Question: As shown below, my 'UISearchBar' is getting resized when I tap on the search field. It animates nicely to cover the navigation bar, and then pop... it shrinks.

## The setup
The 'UISearchBar' is inside a vanilla 'UIView' set as the 'tableHeaderView'. I'm using a 'UIView' (as opposed to setting the 'UISearchBar' as the header) because I would like to put additional views in the header.
The view is defined in a XIB file and the 'UISearchBar' is anchored to all of its borders. The constraints don't seem to matter; if I remove them, the same problem happens.
## Experiments
'UIView''UISearchBar'.
As an experiment, I subclassed the 'UISearchBar' and made 'intrinsicContentSize' return '{320,44}'. With this the 'UISearchBar' shows properly, but when I press Cancel I get the following exception:
'''
*** Assertion failure in -[UITableView layoutSublayersOfLayer:], /SourceCache/UIKit_Sim/UIKit-2903.23/UIView.m:8540
*** Terminating app due to uncaught exception 'NSInternalInconsistencyException', reason: 'Auto Layout still required after executing -layoutSubviews. UITableView's implementation of -layoutSubviews needs to call super.'
'''
## The workaround
If I create everything by code, it just works.
'''
_headerView = [[UIView alloc] initWithFrame:CGRectMake(0, 0, self.view.bounds.size.width, 44)];
UISearchBar *searchBar = [[UISearchBar alloc] initWithFrame:CGRectMake(0, 0, self.view.bounds.size.width, 44)];
searchBar.delegate = self;
[_headerView addSubview:searchBar];
_searchDisplayController = [[UISearchDisplayController alloc] initWithSearchBar:searchBar contentsController:self];
_searchDisplayController.searchResultsDelegate = self;
_searchDisplayController.searchResultsDataSource = self;
_searchDisplayController.delegate = self;
_tableView.tableViewHeader = _headerView;
'''
What is going on here? I clearly won't use nibs to work with 'UISearchBar' anymore, but I would like to understand what the heck happened anyway.
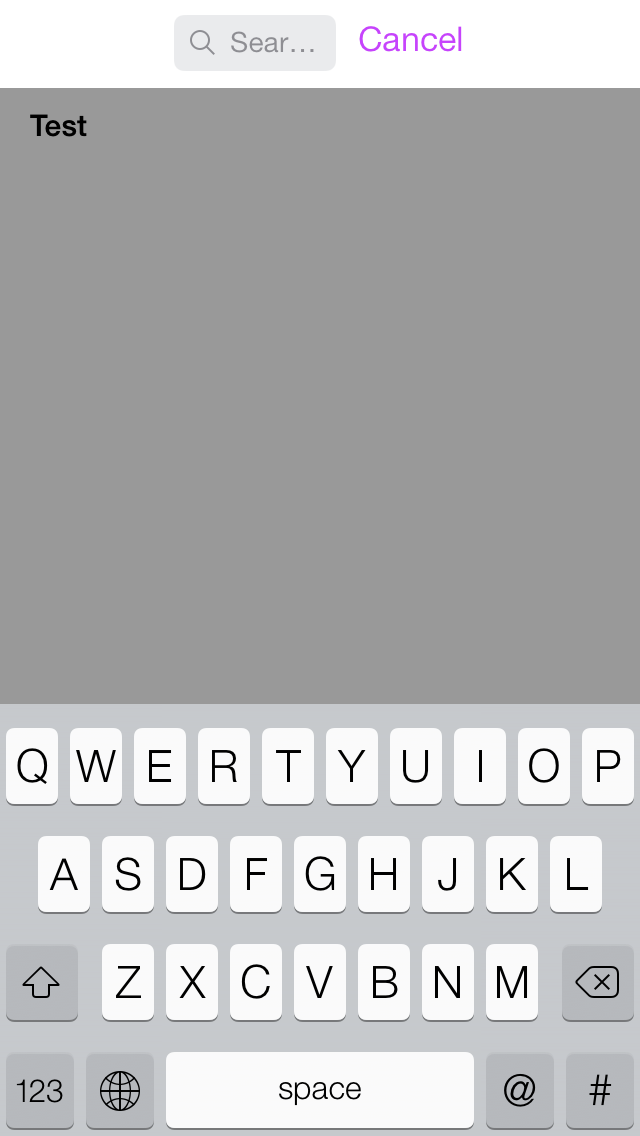
Answer: The difference is in the search bar's value of 'translatesAutoresizingMaskIntoConstraints'. It defaults to 'NO' for the XIB-based view and 'YES' for the code-based view. Apparently, the search controller assumes a value of YES and doesn't set up any explicit constraints when it transplants the search bar.
Setting the value to 'YES' in code should fix it (verified locally).
As noted in the comments, even with 'translatesAutoresizingMaskIntoConstraints = YES', the controller does not restore the header view to it's original state on cancel. But there does seem to be a workaround. You can create an outlet to your header view and restore it yourself in 'searchDisplayControllerDidEndSearch'. I did a crude proof-of-concept (and updated my sample project):
'''
- (void)searchDisplayControllerDidEndSearch:(UISearchDisplayController *)controller
{
self.tableView.tableHeaderView = self.headerView;
[self.searchBar removeFromSuperview];
self.searchBar.frame = CGRectMake(0, 20, 320, 44);
[self.headerView addSubview:self.searchBar];
}
'''